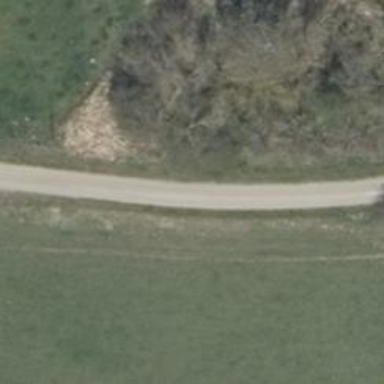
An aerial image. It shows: Passing place on the road.